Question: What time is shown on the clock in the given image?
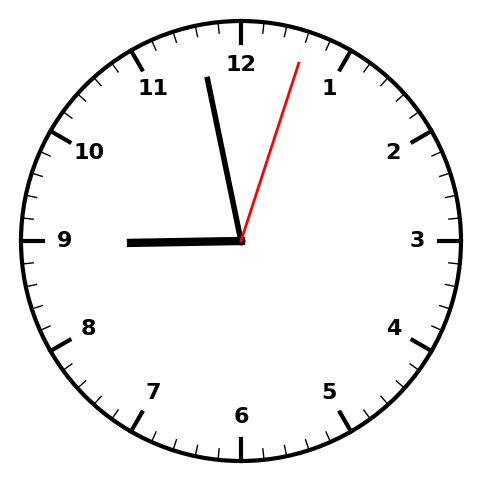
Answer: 08:58:03